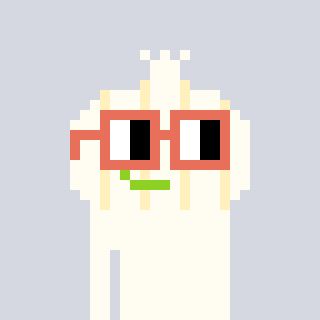
a pixel art character with square orange glasses, a garlic-shaped head and a grayscale-colored body on a cool background